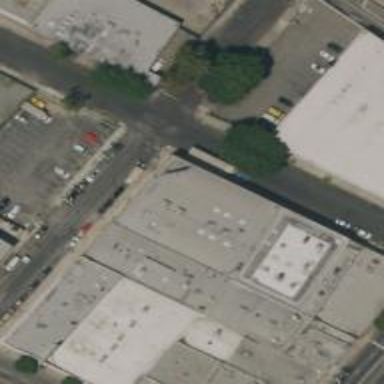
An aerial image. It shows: Warehouse.